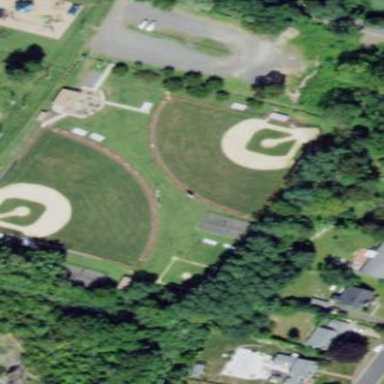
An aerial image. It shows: Baseball pitch for leisure and sports activities.